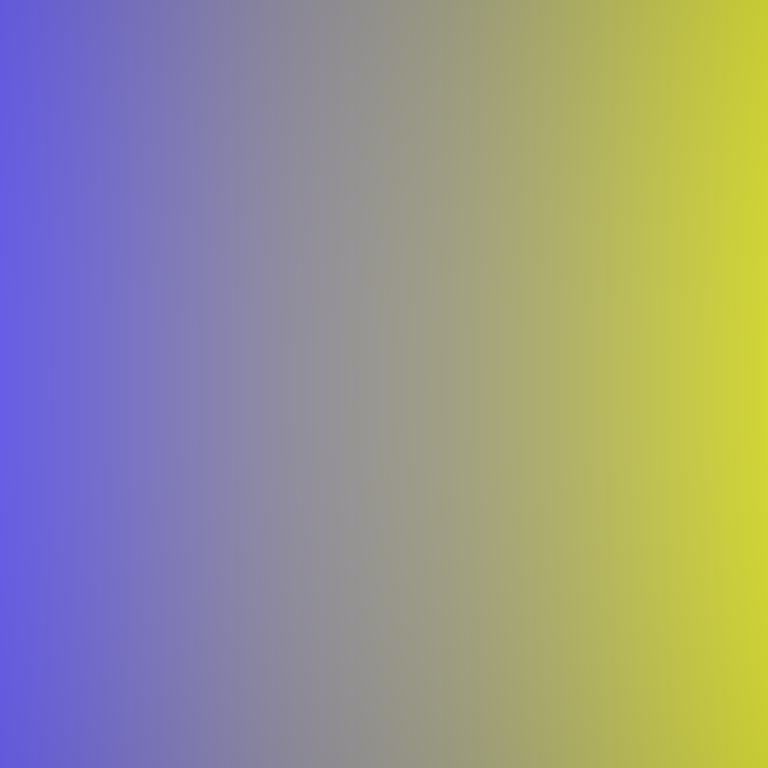
Abstract light effect, smooth gradient from deep blue to bright yellow, calm atmosphere, soft glow, no room, no furniture, no objects.